Question: My plan is to have 4 'GridSpec(4,1)' gridspecs to create a 4x4 grid of subplots. I would like to add a horizontal line across the x-axes of each row of 4 subplots. I looked at matplotlib.lines.Line2D but couldn't really figure it out. Any suggestions? I'm trying to visually simplify the picture so it does not look like 16 separate graphs.
In the picture below I only have the first 2 gridspecs up, but I hope it offers a better idea of what I am hoping to achieve.
Thanks! Cheers
Code (the graph part):
'''
#---the graph---
fig = plt.figure(facecolor='white')
gs1 = GridSpec(4,1)
gs1.update(left = 0.15, right = .3375 , wspace=0.02)
ax1 = plt.subplot(gs1[3,0])
ax2 = plt.subplot(gs1[2,0])
ax3 = plt.subplot(gs1[1,0])
ax4 = plt.subplot(gs1[0,0])
gs2 = GridSpec(4,1)
gs2.update(left = 0.3875, right = .575, wspace=.25)
ax1 = plt.subplot(gs2[3,0])
ax2 = plt.subplot(gs2[2,0])
ax3 = plt.subplot(gs2[1,0])
ax4 = plt.subplot(gs2[0,0])
show()
'''

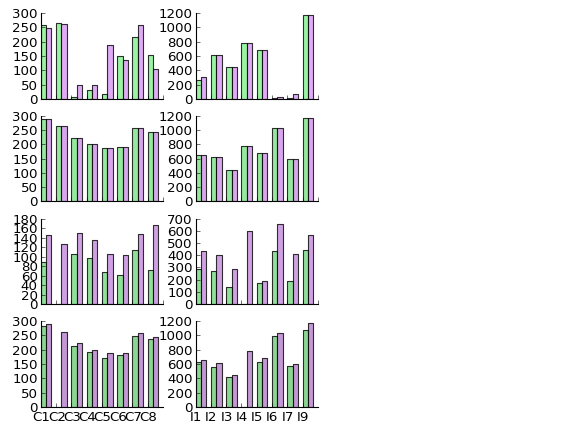
Answer: Basically the idea is to draw a line and allow the line to extend beyond the current view of axis, in this following example, I plot that line in red in order to see it better.
Also your 8 plots can be plotted in a nested loop, which will organize the code better and make this 'common line across subplot' easier to implement:
'''
X=[1,3,4,5]
Y=[3,4,1,3]
L=['A', 'B', 'C', 'D']
f=plt.figure(figsize=(10,16), dpi=100)
gs1 = gridspec.GridSpec(4,1)
gs1.update(left = 0.15, right = .3375 , wspace=0.02)
gs2 = gridspec.GridSpec(4,1)
gs2.update(left = 0.3875, right = .575, wspace=.25)
sp1 = [plt.subplot(gs1[i,0]) for i in range(4)]
sp2 = [plt.subplot(gs2[i,0]) for i in range(4)]
for sp in [sp1, sp2]:
for ax in sp:
ax.bar(range(len(L)), X, 0.35, color='r')
ax.bar(np.arange(len(L))+0.35, Y, 0.35)
ax.spines['right'].set_visible(False)
ax.yaxis.set_ticks_position('left')
ax.spines['top'].set_visible(False)
ax.xaxis.set_ticks_position('bottom')
if sp==sp1:
ax.axis(list(ax.get_xlim())+list(ax.get_ylim())) #set the axis view limit
ll=ax.plot((0,10), (0,0), '-r') #Let's plot it in red to show it better
ll[0].set_clip_on(False) #Allow the line to extend beyond the axis view
plt.savefig('temp.png')
'''